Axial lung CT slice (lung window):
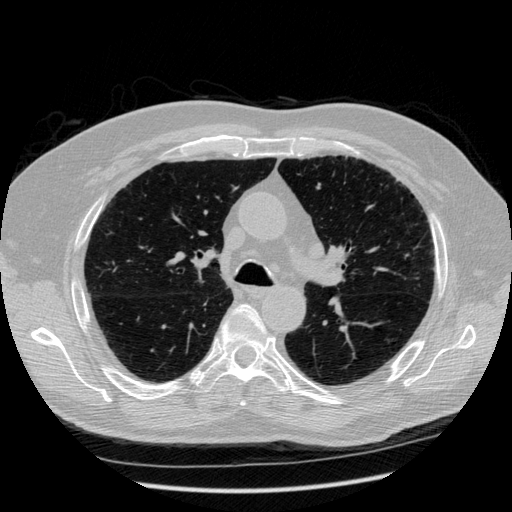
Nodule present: no